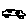
Label: car